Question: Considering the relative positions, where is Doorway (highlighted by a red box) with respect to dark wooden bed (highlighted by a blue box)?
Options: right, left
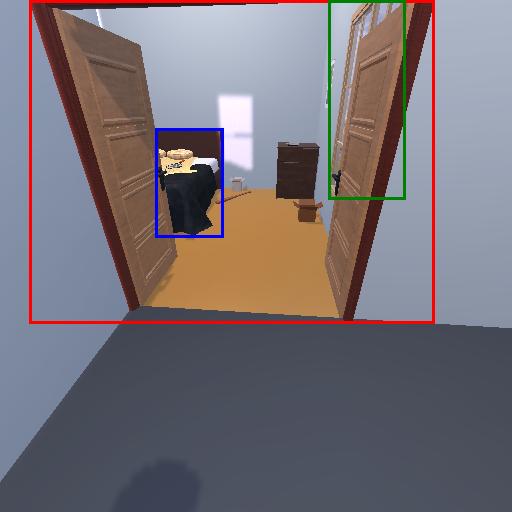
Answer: right